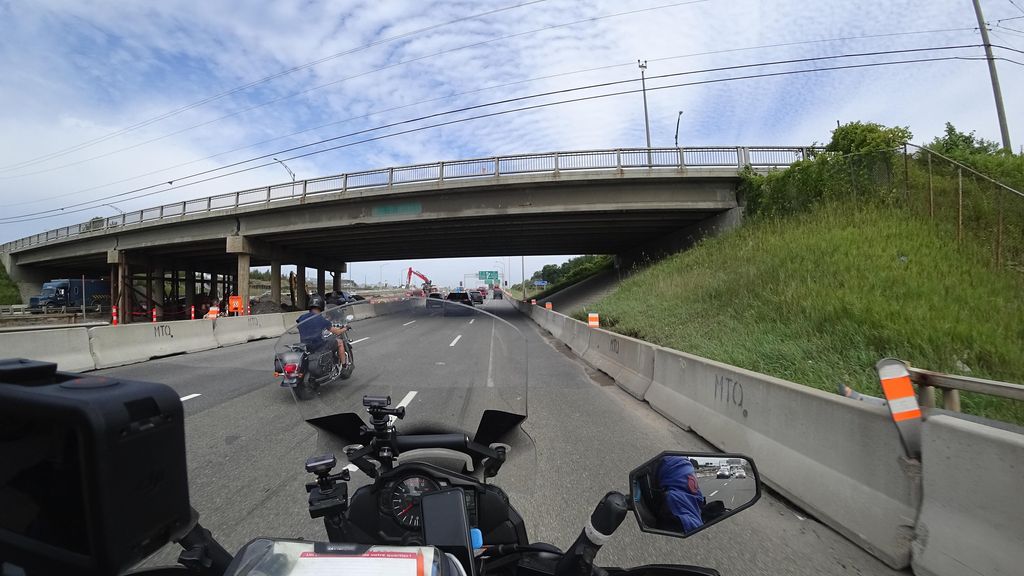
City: quebec_city